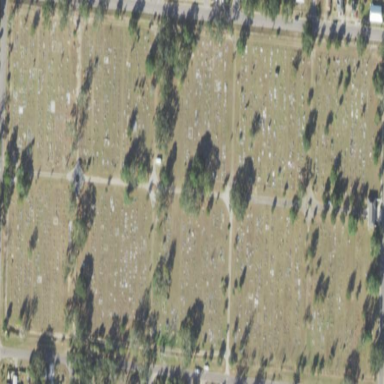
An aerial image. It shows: Cemetery.